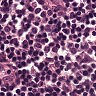
Metastatic tissue present: no